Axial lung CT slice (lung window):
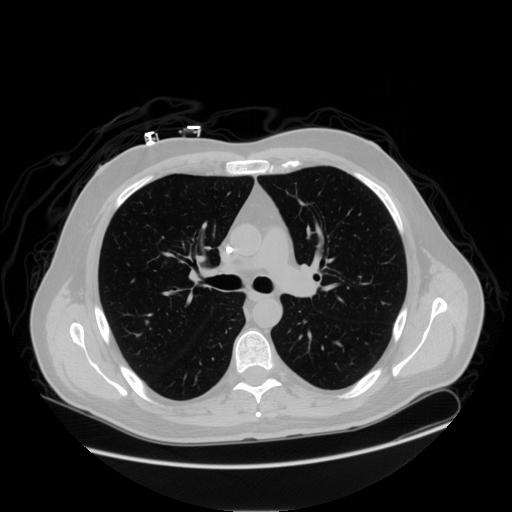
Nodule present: no